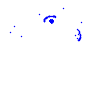
Particle: pion